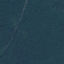
Land use / land cover class: Forest